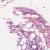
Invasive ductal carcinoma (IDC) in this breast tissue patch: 0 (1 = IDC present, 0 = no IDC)